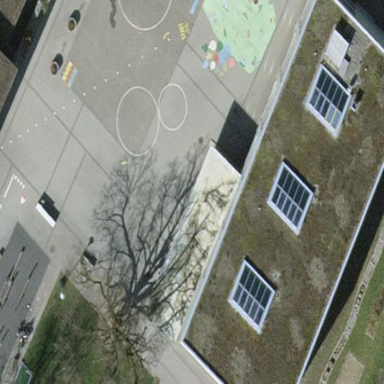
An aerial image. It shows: View of roof of building.